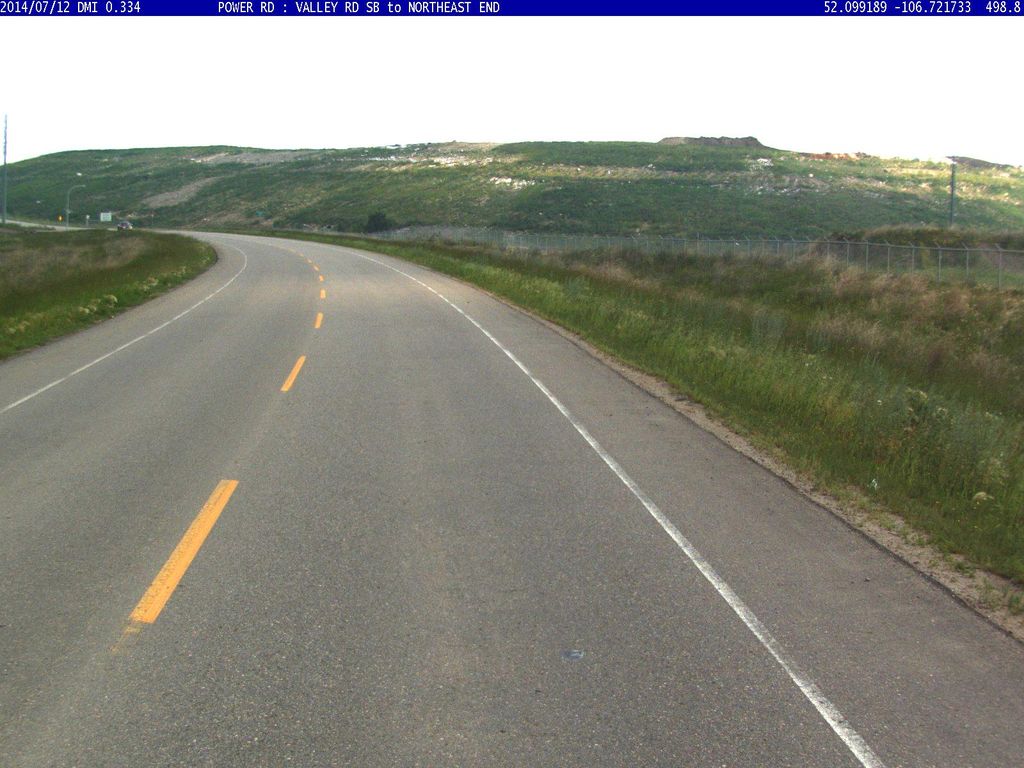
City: saskatoon